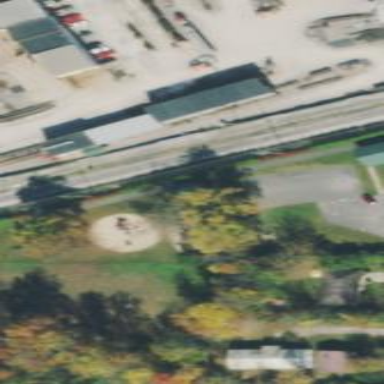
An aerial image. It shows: Recreational ground in the park area.